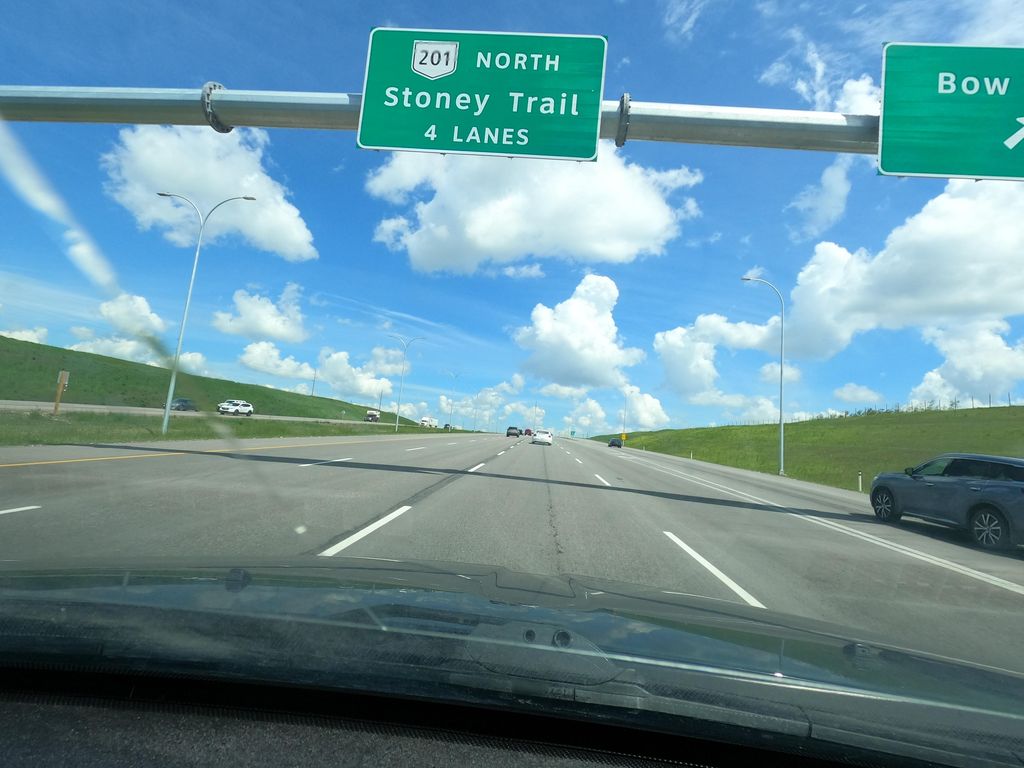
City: calgary